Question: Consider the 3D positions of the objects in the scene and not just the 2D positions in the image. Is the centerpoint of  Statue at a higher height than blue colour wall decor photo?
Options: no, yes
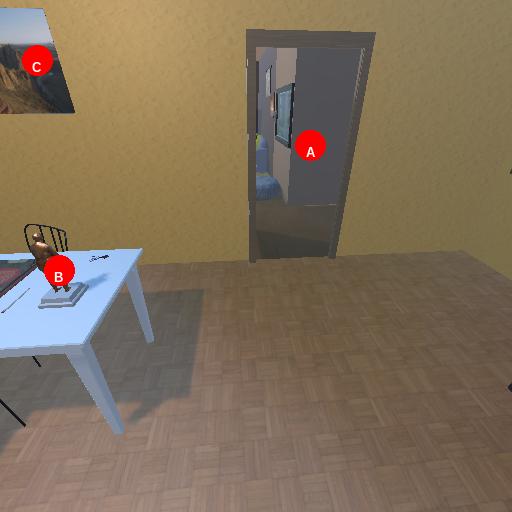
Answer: no